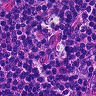
Metastatic tissue present: no